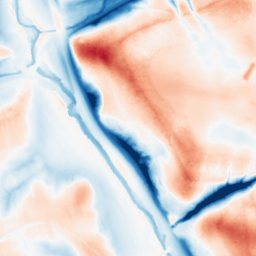
Category: multiscale
Decomposition family: dog_multiscale
Decomposition parameters: sigma_ratio: 2
n_scales: 5
base_sigma: 0.5
Upsampling method: bspline
Upsampling parameters: scale: 4
Upsampling scale: 4